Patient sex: F
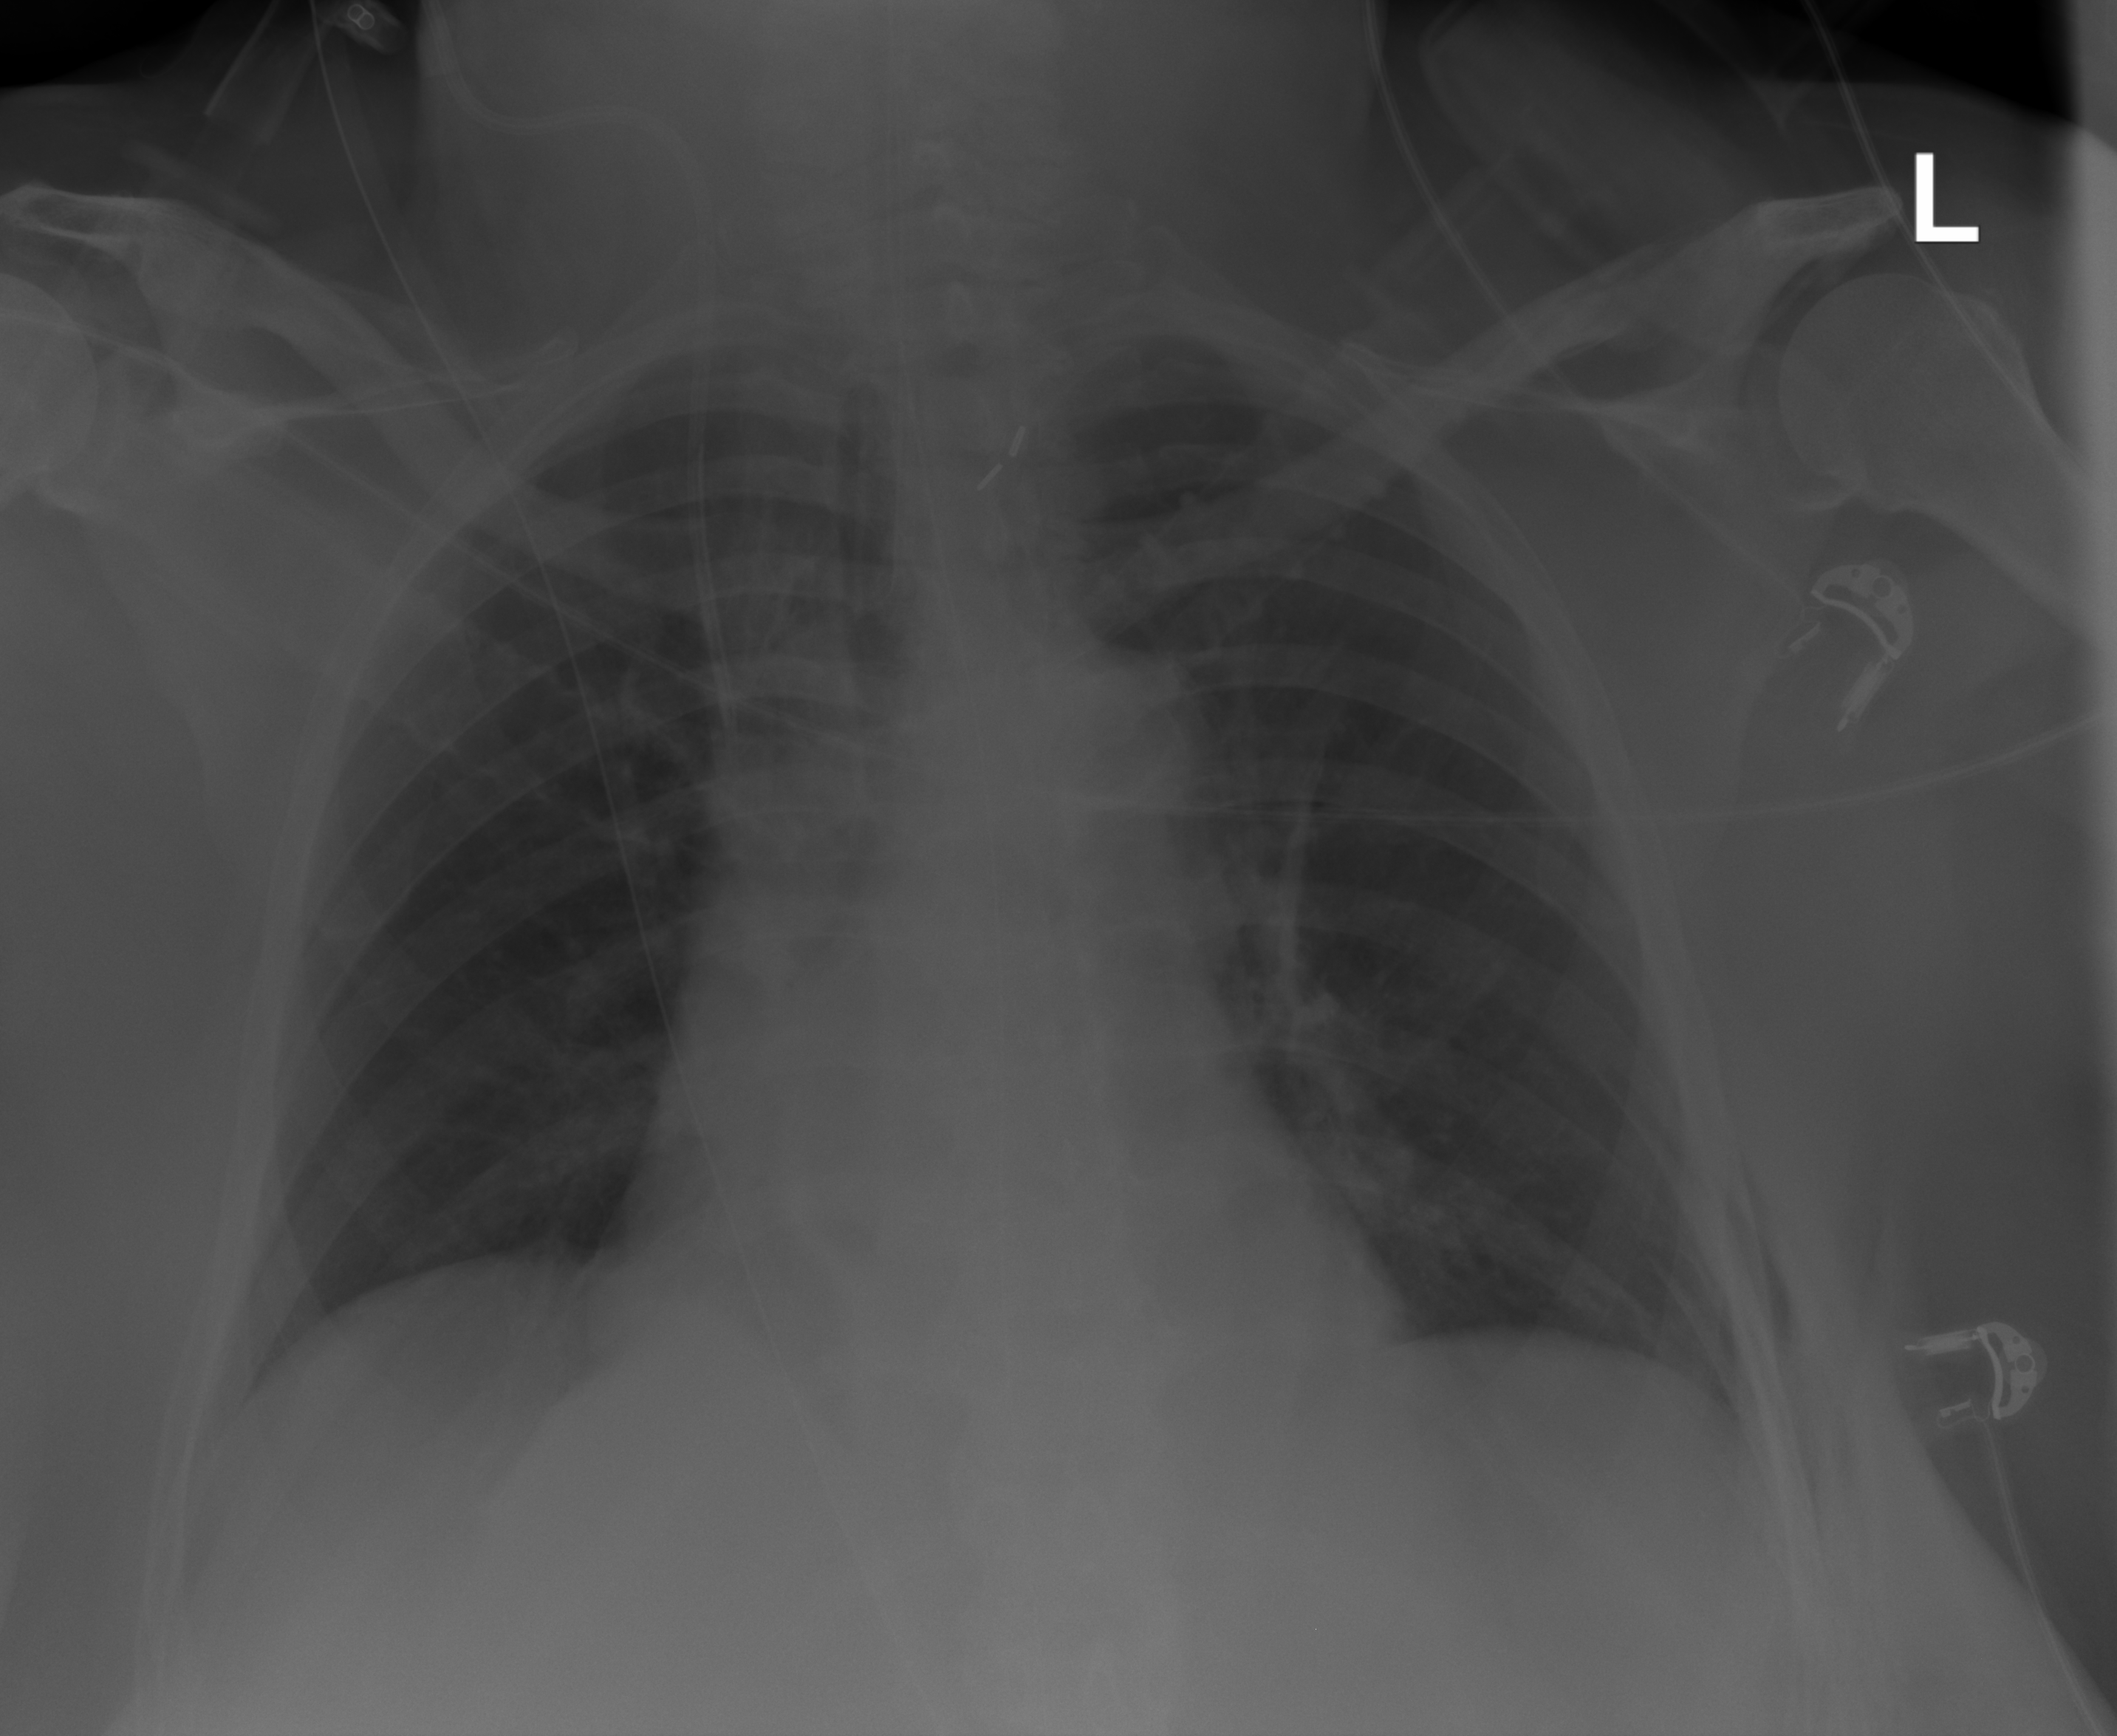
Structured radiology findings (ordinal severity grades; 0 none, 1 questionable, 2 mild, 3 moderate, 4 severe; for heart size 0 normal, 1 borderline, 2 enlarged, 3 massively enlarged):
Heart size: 0
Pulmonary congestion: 0
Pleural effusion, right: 0
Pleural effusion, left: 0
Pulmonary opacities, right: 0
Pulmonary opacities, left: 0
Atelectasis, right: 0
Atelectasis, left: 2